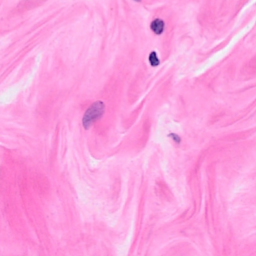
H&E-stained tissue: Breast